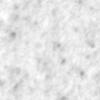
Label: no_change